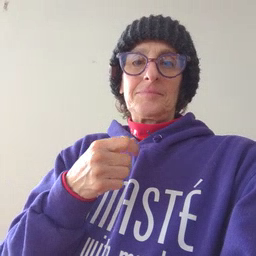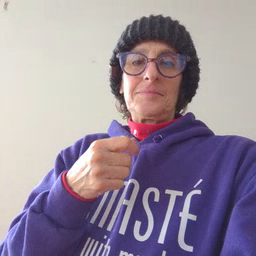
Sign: milk